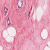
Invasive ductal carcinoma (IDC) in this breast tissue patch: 0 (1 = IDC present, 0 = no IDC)